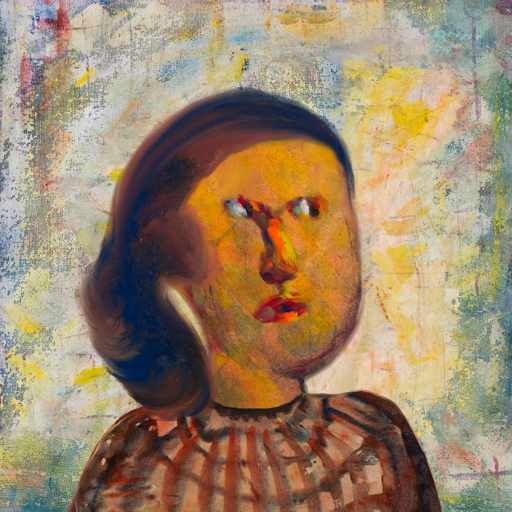
Background: Irani, Head And Neck Side: Gypsy_Mother, Face Side: An_Impression, Bust: Orphan, Hair Side: Mother_And_Son_Son, Head Accessory: Blank, Second Necklace: Blank, Necklace: Blank, Baby: Blank